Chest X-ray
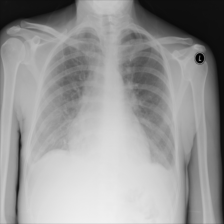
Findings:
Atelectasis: negative
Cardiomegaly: negative
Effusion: positive
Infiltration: negative
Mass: negative
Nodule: negative
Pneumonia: negative
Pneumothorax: negative
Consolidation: negative
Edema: positive
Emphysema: negative
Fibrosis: negative
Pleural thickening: negative
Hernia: negative